Question: I'm not sure whether this behavior is expected (i.e. I'm misusing Reactive.Banana.Switch) or a bug.
Let's say I have two like-typed input Behaviors, and I want to switch between them based on an Event. I wrote this function:
'''
switchBehaviors ::
Behavior t a -- | Behavior to yield initially and after "True" events
-> Behavior t a -- | Behavior to yield after "False" events
-> Event t Bool -- | Select between behaviors
-> Moment t (Behavior t a)
switchBehaviors t f es = do
t' <- trimB t
f' <- trimB f
return $ switchB t $ (\e -> if e then t' else f') <$> es
'''
This code seems innoccuous enough; it type-checks, compiles, and gives the desired result when embedded into a simple GUI mockup. (Two text entry fields for the Behaviors, a button emitting alternate True and False Events, and a label bound to the combined Behavior using 'sink'.)
However, after triggering the Event several times, it becomes obvious that there's a catastropic leak somewhere. The app starts taking longer and longer to react both to changes in the input Behaviors and to new Events. It also starts eating memory.
Here's a heap profile with -hC:
I'm repeatedly toggling the Event; the two largest spikes are maybe the twentieth and twenty-first firings of the Event.
The use of trimB feels a bit like hand-waving to make the types add up; I don't know whether I'm using it correctly or abusing it somehow.
My sub-questions are:
1) Am I abusing the Reactive.Banana.Switch API, or is this a bug? If I am abusing the API, what am I doing wrong?
2) Should I do this without using dynamic event switching? Using 'apply' doesn't give the correct behavior, because the resulting Event doesn't fire when the underlying Behavior changes. If I unwrap all three inputs to Events, I imagine I can set up a fold, manually accumulating the most recent value of each input Event. Is that the correct approach?
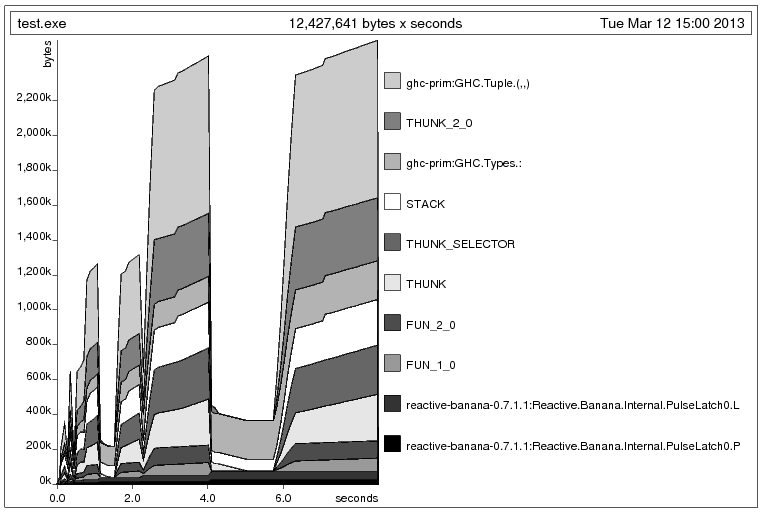
Answer: This behavior is actually trivial to implement without dynamic switching, if you use a 'Behavior' for the selection input and recall that 'Behavior' is an instance of 'Applicative'. I hadn't really internalized the 'f <$> x <*> y <*> z ...' idiom when I asked this question, so here's an explicit working-out for others like me:
'''
switchBehaviors
:: Behavior t a -- | Behavior to yield when it's "True"
-> Behavior t a -- | Behavior to yield when it's "False"
-> Behavior t Bool -- | Select between behaviors
-> Behavior t a
switchBehaviors t f es =
(\e x y -> if e then x else y) <$> es <*> t <*> f
'''
(Heinrich Apfelmus addressed the first question in a comment. As he notes, 'Reactive.Banana.Switch' is still very much experimental, and its performance characteristics are improving.)